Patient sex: M
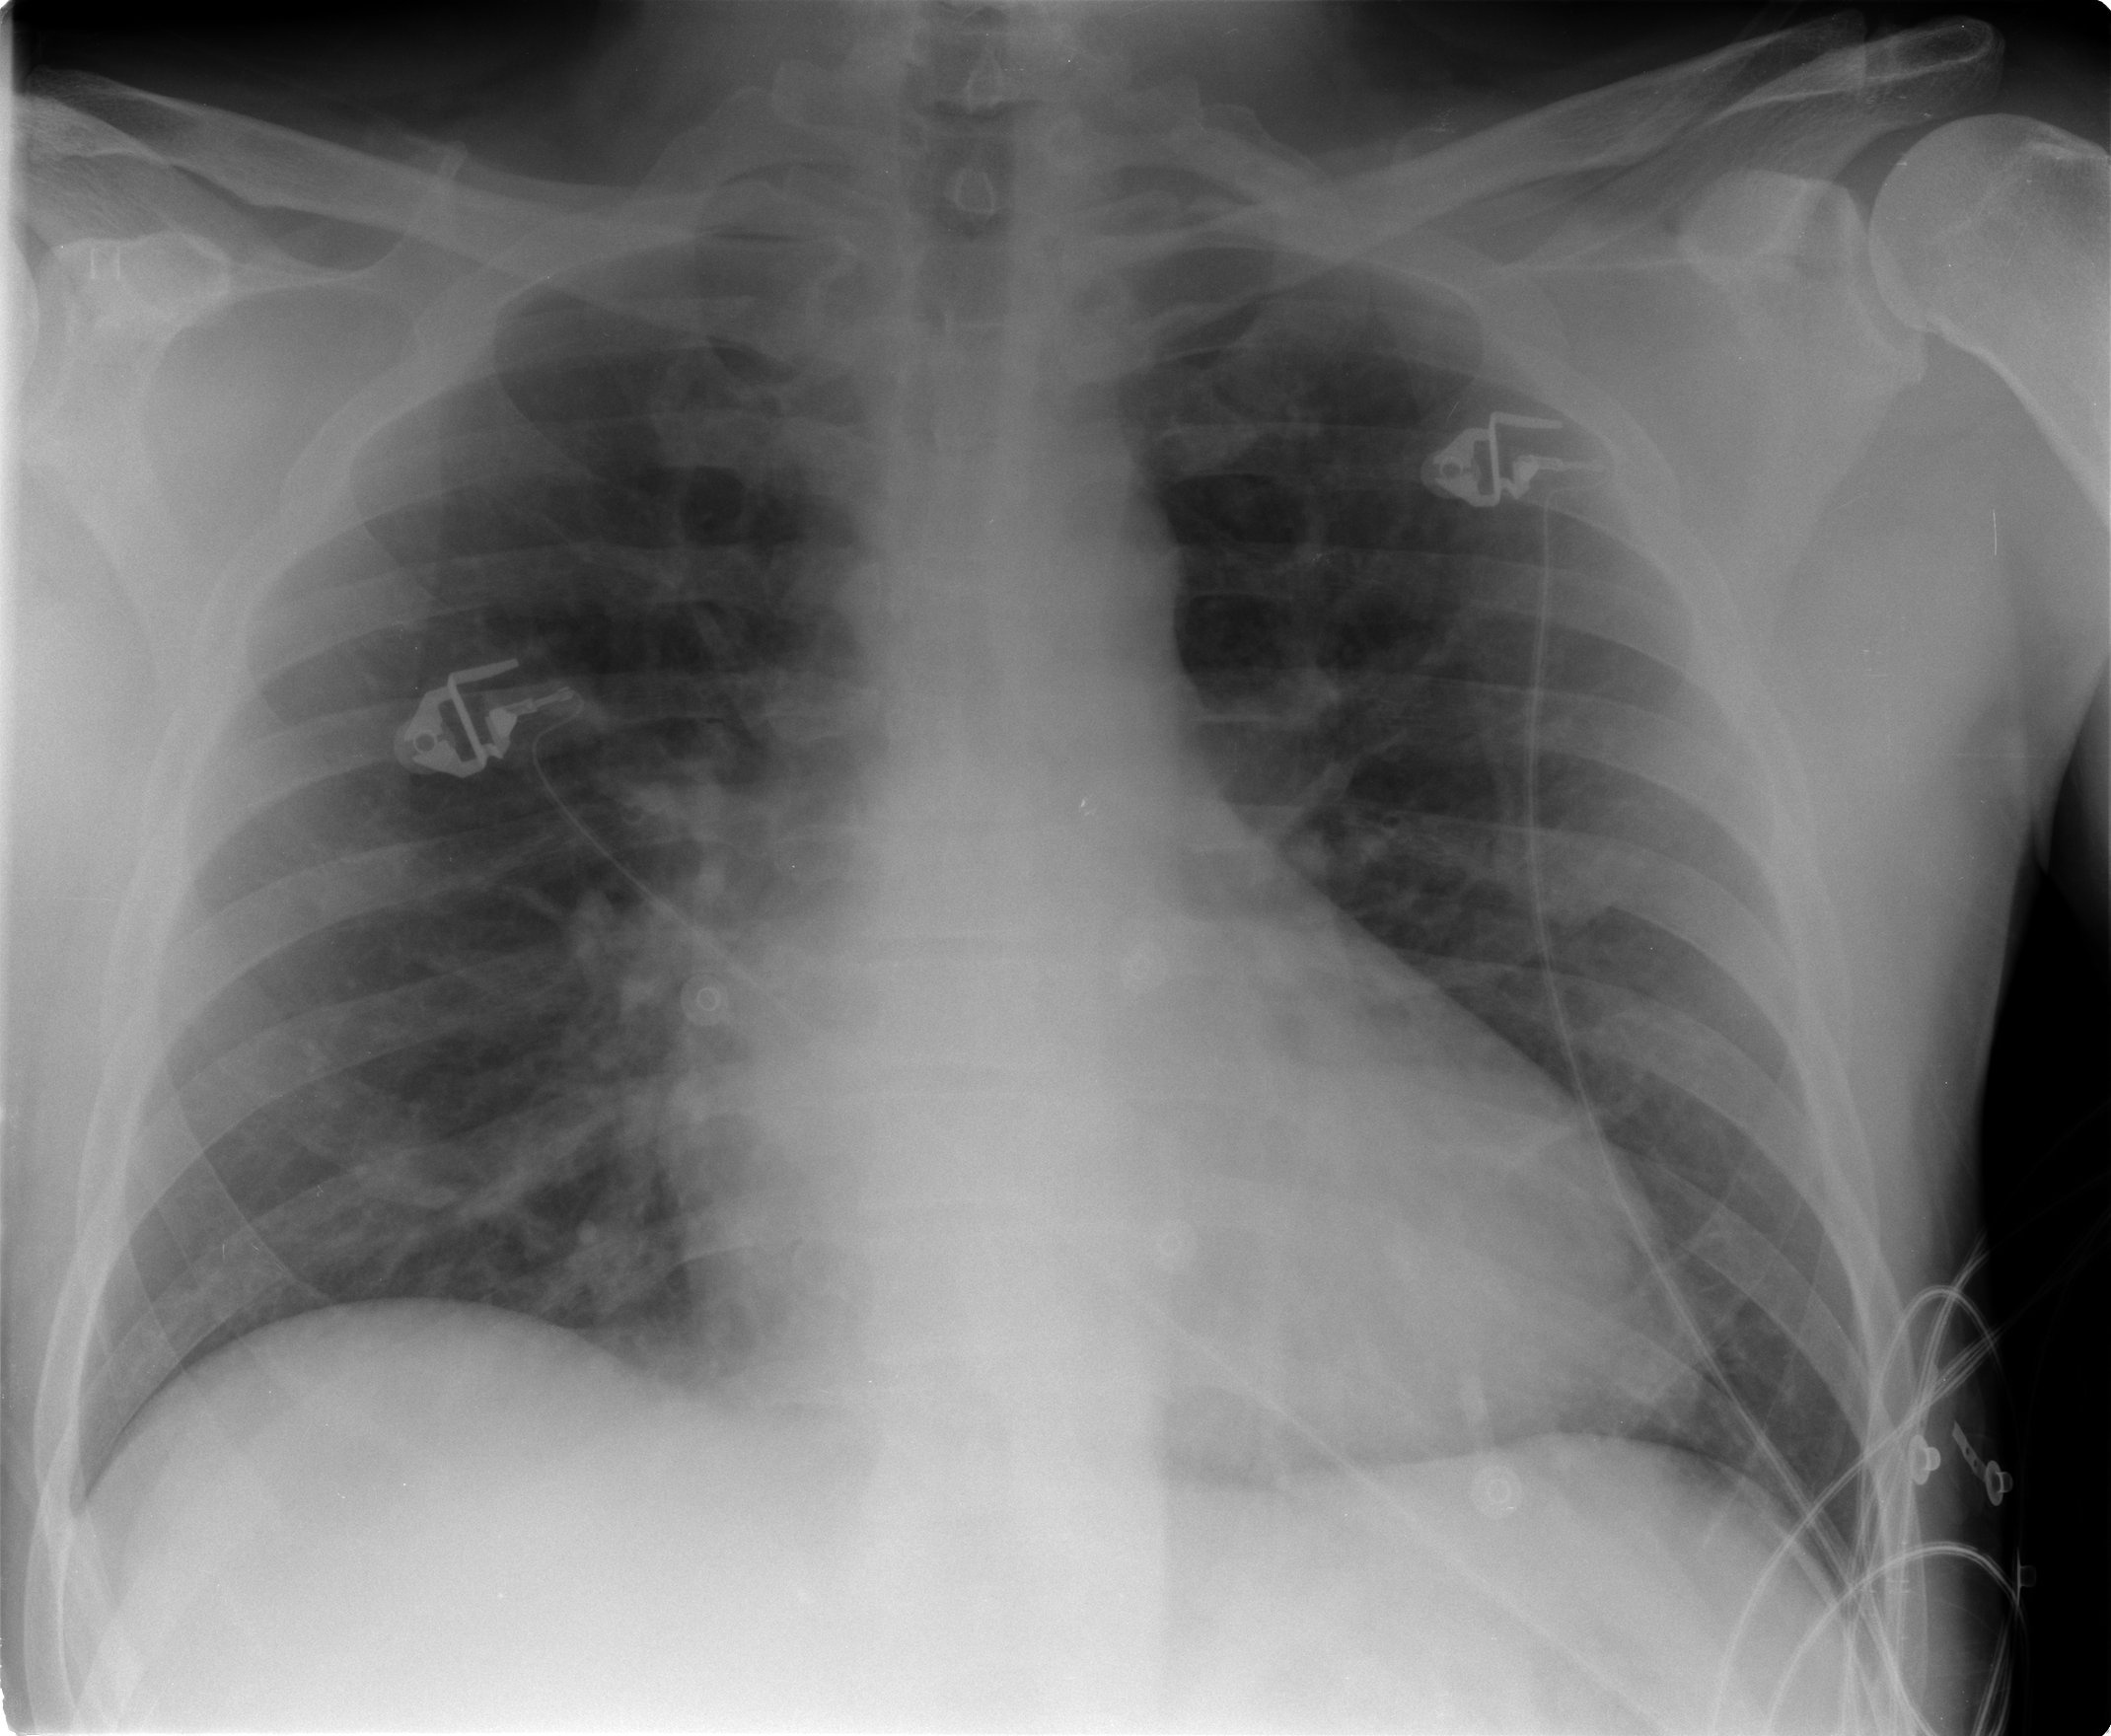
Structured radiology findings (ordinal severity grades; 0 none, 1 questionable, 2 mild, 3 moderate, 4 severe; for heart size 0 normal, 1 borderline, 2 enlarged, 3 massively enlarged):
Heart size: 2
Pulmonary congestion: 1
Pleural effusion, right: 0
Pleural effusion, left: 0
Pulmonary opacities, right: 0
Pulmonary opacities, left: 0
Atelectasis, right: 2
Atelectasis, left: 0